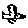
Label: bird